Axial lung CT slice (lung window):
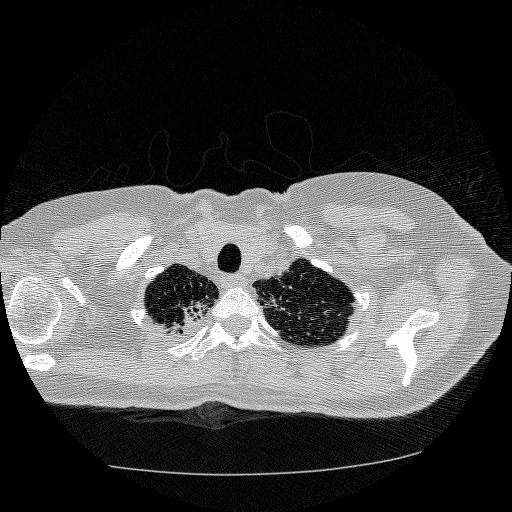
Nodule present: no